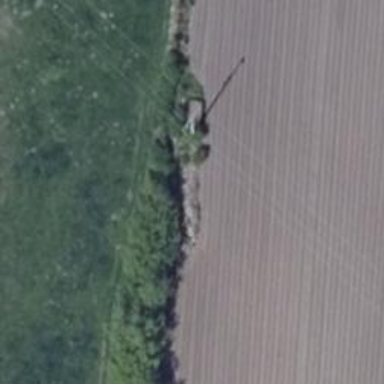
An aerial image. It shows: Minor power line.